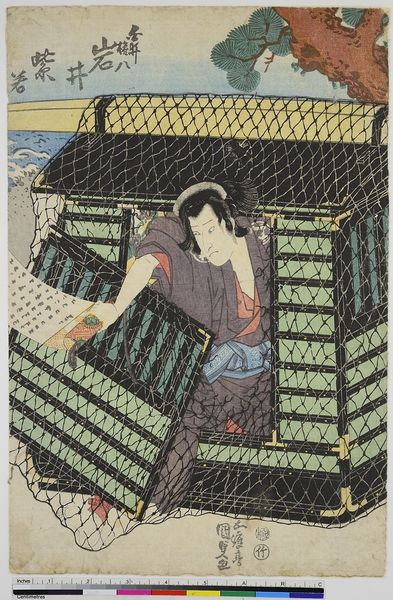
Titel: Der Schauspieler Iwai Shijaku I als Shirai Gonpachi
Künstler: Utagawa Kunisada
Standort: Hamburg
Institution: Museum für Kunst und Gewerbe Hamburg
Schlagwörter: baum, mann, herr, hütte, person, theater, holzschnitt, japan, schrift, strand, fischer, schriftzeichen, druckgraphik, druckgrafik, text, schriftrolle, zeit, käfig, schauspieler, aussteigen, netz, farbholzschnitt, ausbruch, schauspielerin, fischen, werkzeuge, fischernetz, japaner, kabuki, edo, reproduktionen, geischa, druckerzeugnisse, sänfte, angelgerät, fischereigerät, fischfanggerät, theateraufführung, ukiyo, gejscha, pnie